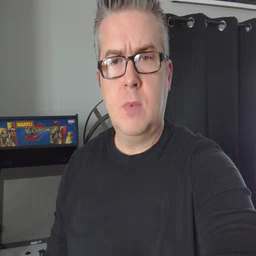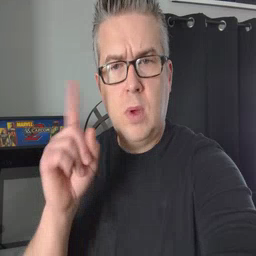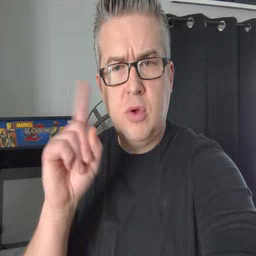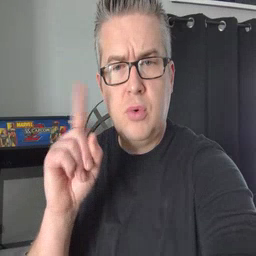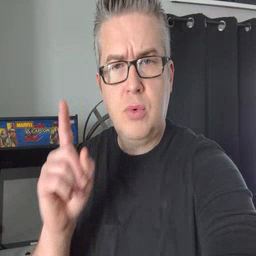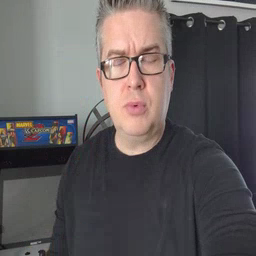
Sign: where